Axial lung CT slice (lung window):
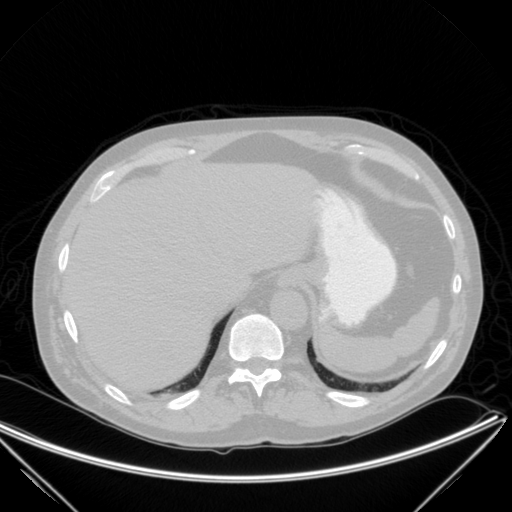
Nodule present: no